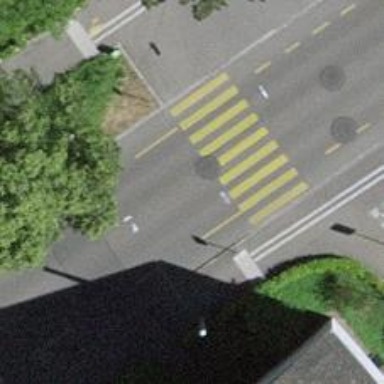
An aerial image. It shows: Uncontrolled zebra crossing on the road.